Field crop: maize
Growth stage: 1
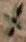
Species: atriplex